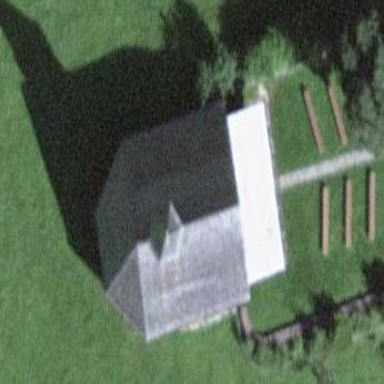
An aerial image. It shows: Chapel which serves as place of worship.